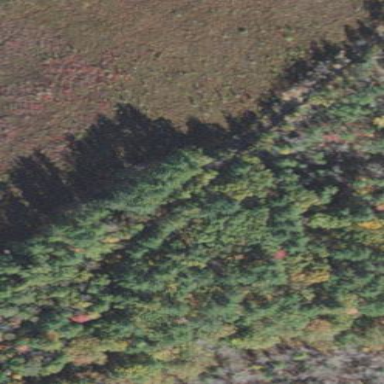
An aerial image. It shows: Forest area.